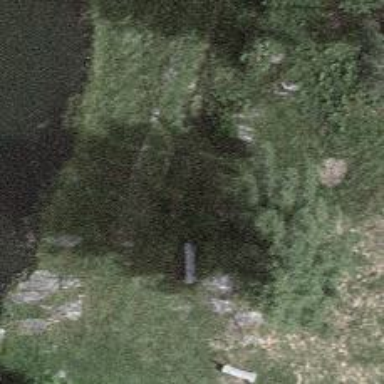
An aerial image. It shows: Brown bench in the vicinity.